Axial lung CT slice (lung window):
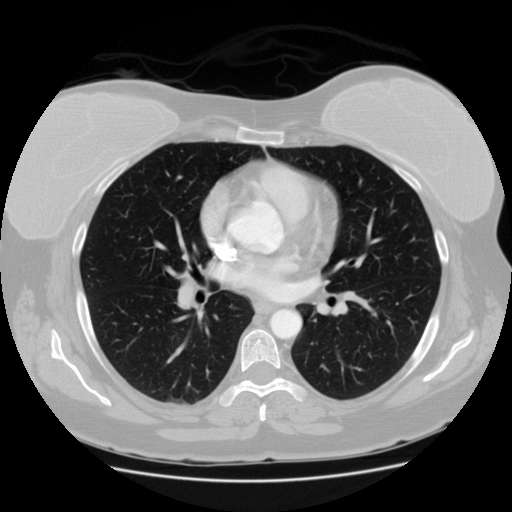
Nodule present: no